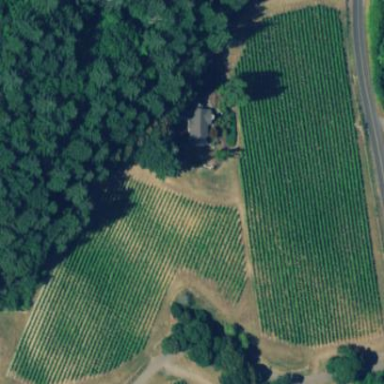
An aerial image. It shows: Vineyard.